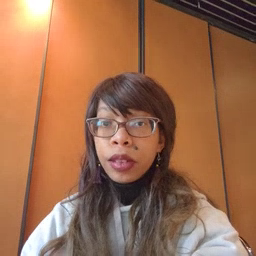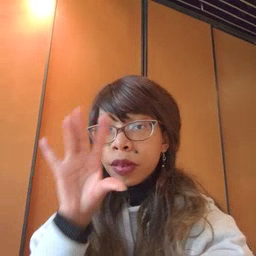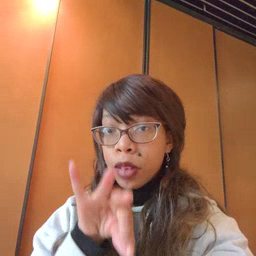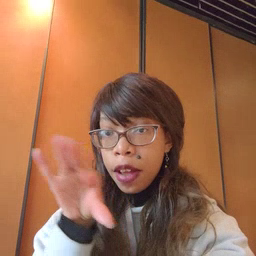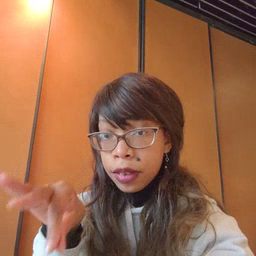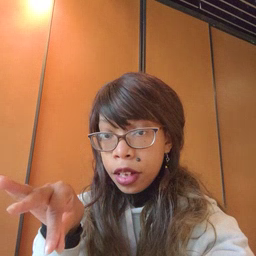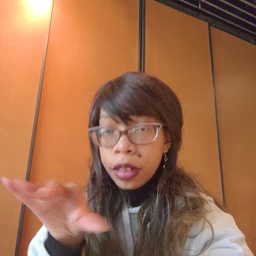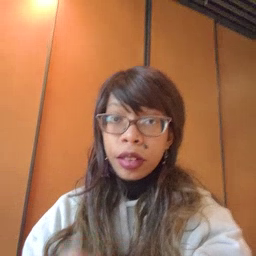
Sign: frenchfries